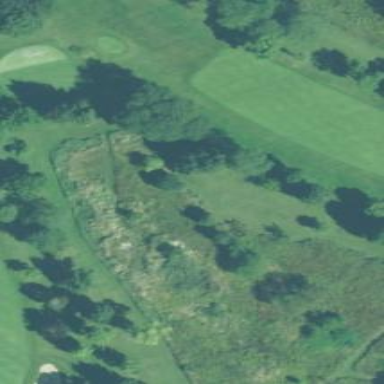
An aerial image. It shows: Rough grassy area used for golf.